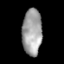
Tissue: lung
Cell type: Epithelial cells
Senescence score: 0.5771
Nuclear area (px): 889
Mean DAPI intensity: 160.85